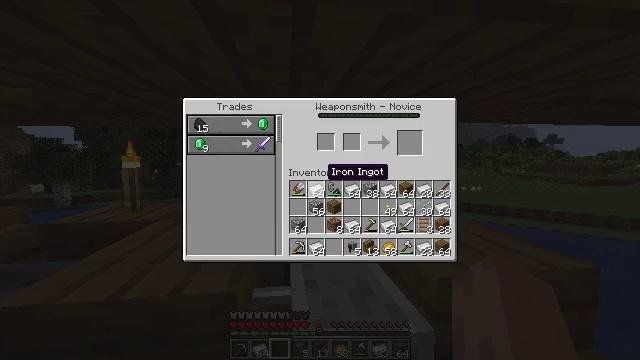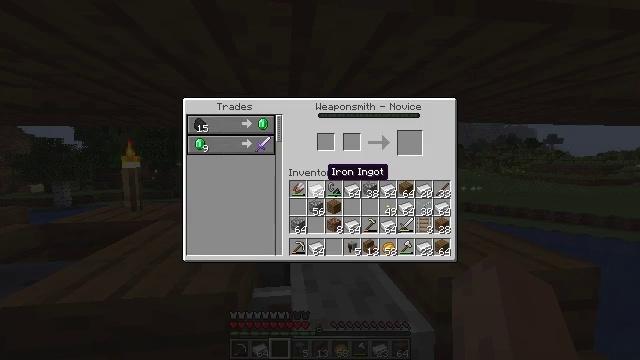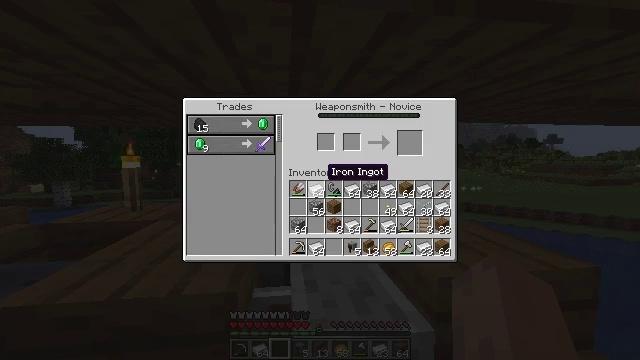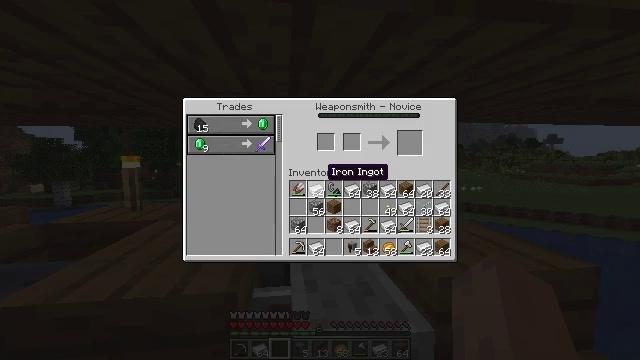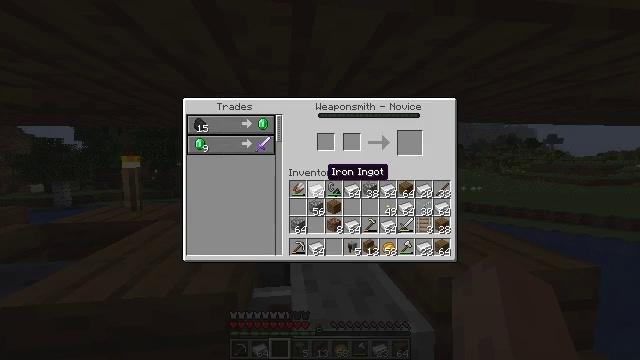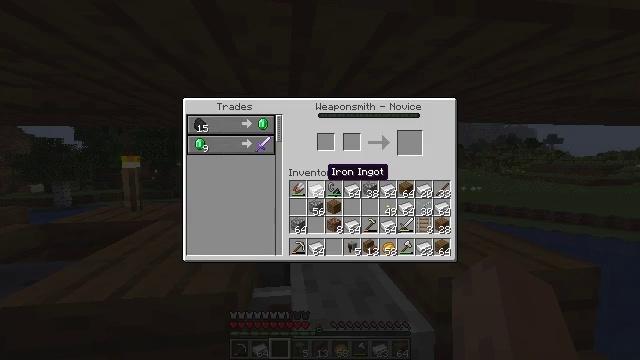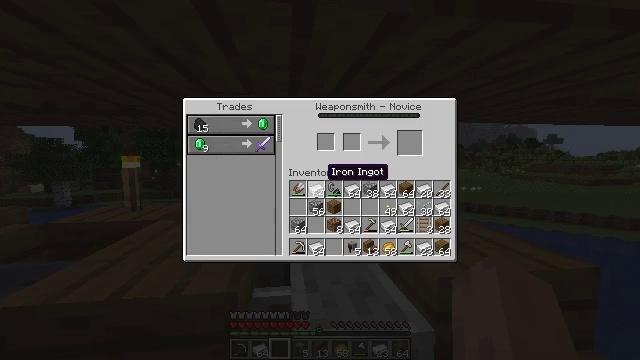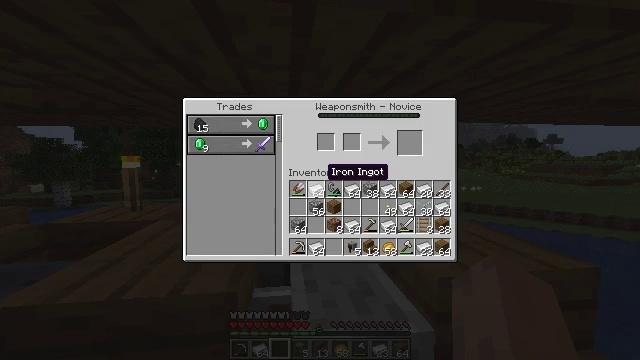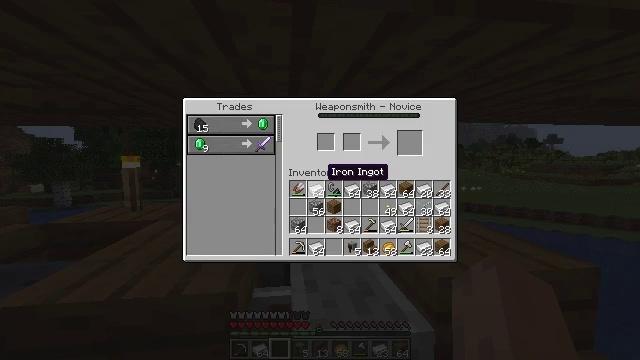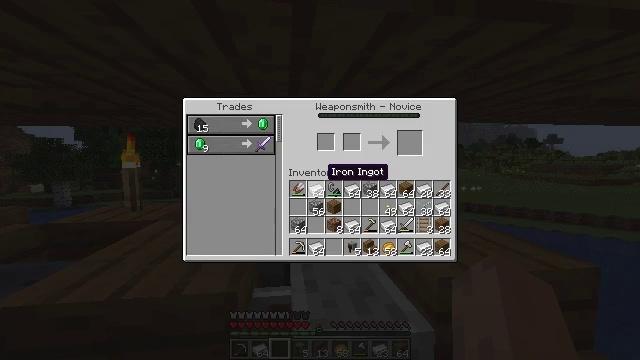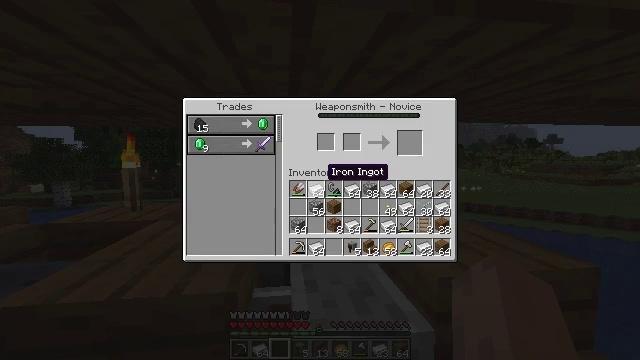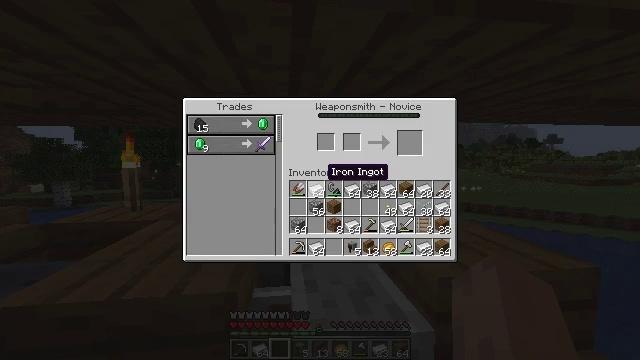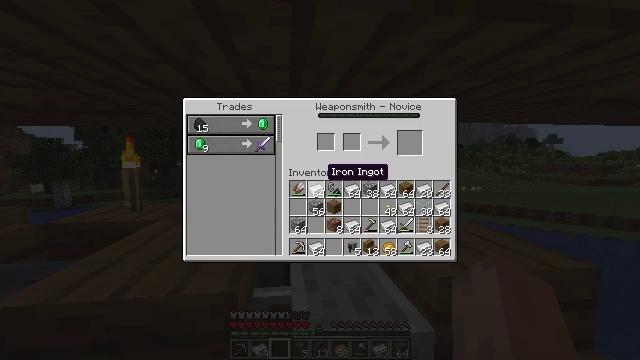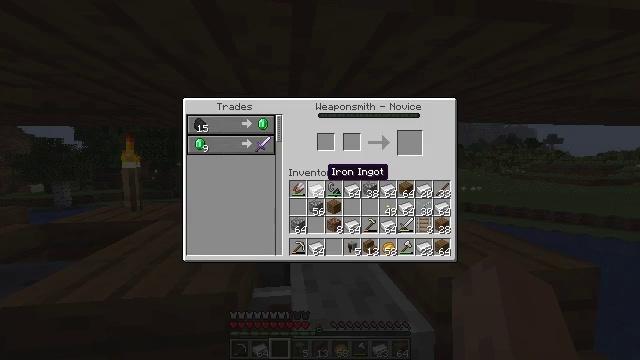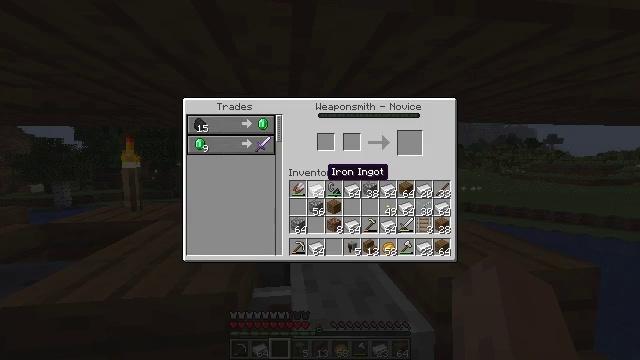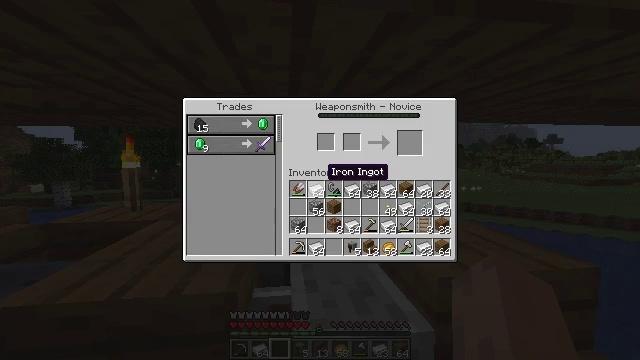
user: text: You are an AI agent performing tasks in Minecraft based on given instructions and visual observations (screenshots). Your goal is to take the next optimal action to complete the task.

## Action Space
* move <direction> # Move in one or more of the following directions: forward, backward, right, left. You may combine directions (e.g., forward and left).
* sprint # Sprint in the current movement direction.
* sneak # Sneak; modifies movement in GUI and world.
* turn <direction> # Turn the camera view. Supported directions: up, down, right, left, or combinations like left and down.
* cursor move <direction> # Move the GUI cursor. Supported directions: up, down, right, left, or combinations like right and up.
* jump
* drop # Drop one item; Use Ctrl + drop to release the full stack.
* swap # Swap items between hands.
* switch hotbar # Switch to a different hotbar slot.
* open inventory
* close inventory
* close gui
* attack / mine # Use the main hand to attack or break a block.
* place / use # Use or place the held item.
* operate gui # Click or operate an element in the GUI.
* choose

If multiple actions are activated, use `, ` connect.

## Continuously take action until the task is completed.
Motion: motion action
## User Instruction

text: Mine spruce planks to gather materials.
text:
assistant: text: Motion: open gui
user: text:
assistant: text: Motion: no_op
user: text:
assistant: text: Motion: no_op
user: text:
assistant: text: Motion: no_op
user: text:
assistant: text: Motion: no_op
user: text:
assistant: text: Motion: no_op
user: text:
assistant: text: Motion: no_op
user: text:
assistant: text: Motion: no_op
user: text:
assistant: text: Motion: no_op
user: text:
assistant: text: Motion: no_op
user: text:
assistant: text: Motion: no_op
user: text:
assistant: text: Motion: no_op
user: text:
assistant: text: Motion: no_op
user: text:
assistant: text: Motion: no_op
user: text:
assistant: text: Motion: no_op
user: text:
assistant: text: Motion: no_op
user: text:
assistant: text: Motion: no_op
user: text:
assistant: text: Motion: no_op
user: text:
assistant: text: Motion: no_op
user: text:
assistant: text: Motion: no_op
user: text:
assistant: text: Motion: no_op
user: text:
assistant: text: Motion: no_op
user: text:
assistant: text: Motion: close gui
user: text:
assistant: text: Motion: no_op
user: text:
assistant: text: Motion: no_op
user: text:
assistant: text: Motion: no_op
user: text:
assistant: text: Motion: no_op
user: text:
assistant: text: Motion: no_op
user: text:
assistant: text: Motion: no_op
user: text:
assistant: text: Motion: no_op